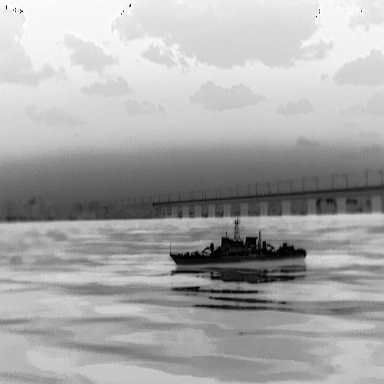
There is a warship in the infrared image.